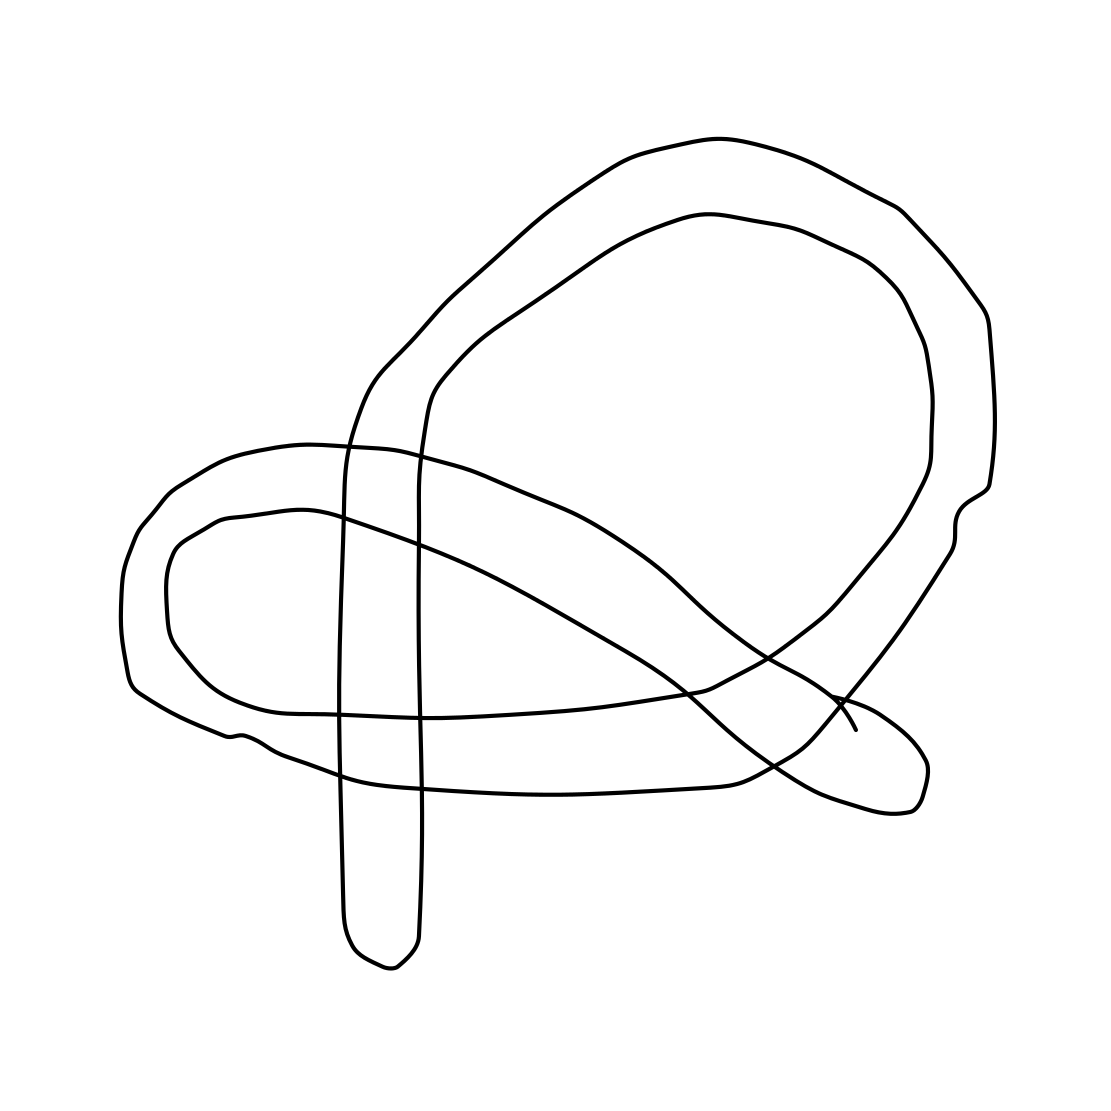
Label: pretzel